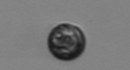
Label: Dinophyceae